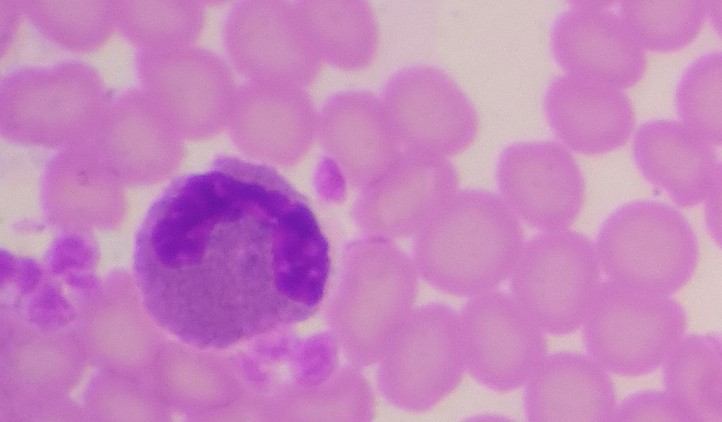
White blood cell type: Eosinophil